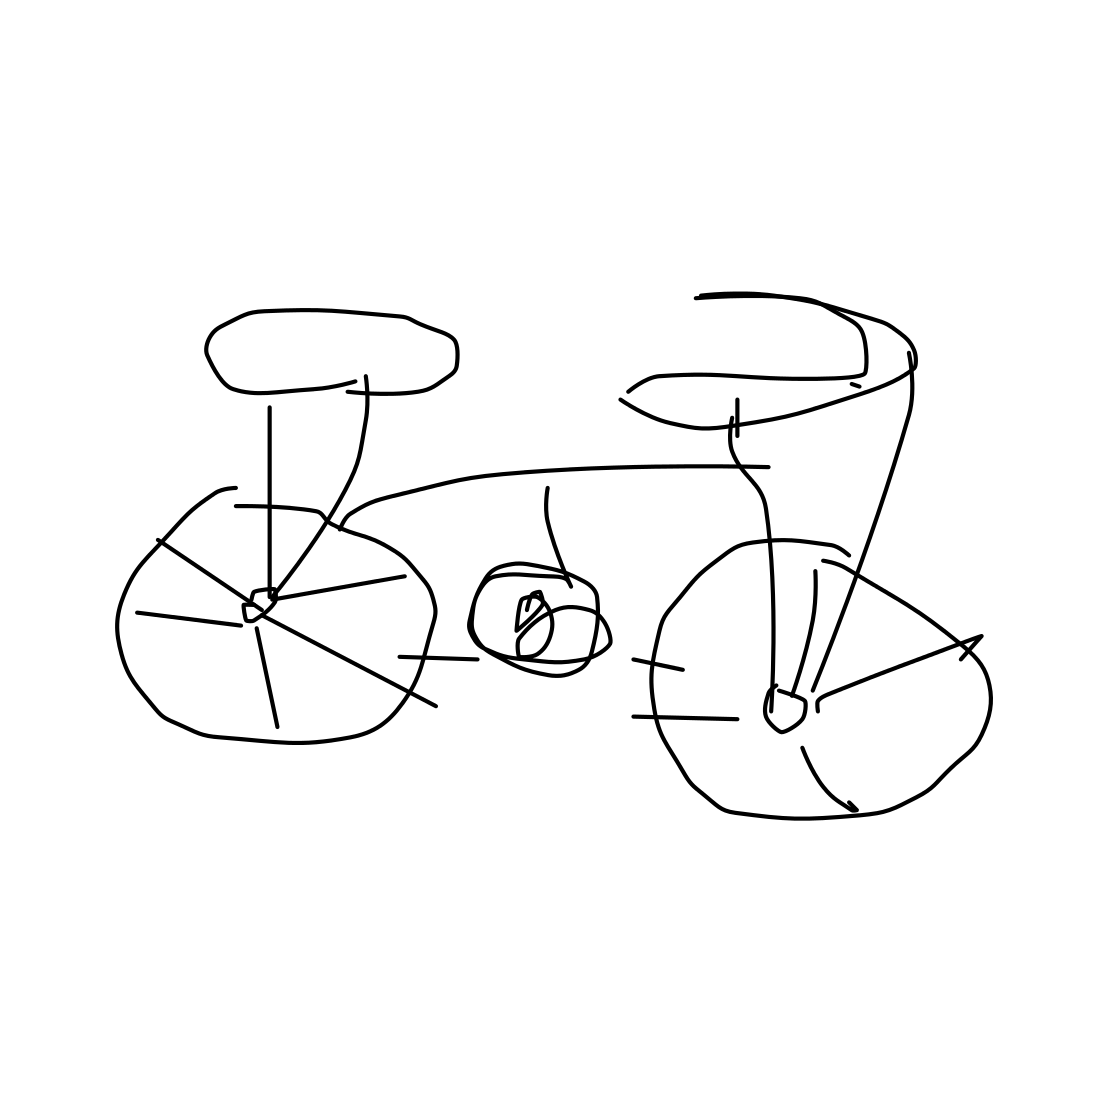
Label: bicycle